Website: apple
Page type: account-selection
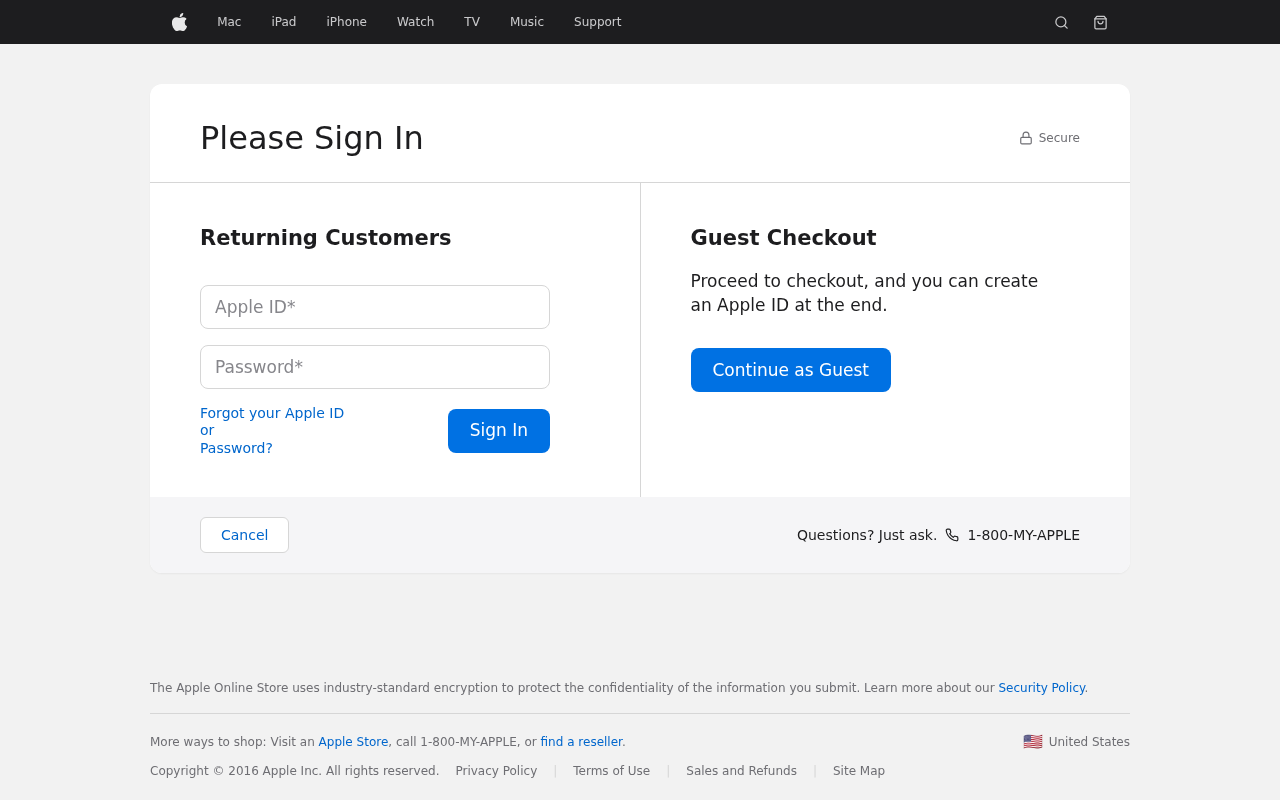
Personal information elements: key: PII_LOGIN_USERNAME
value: kellie_rios